Aerial crown-view tile of a tropical tree (Barro Colorado Island, Panama), acquired 20241112:
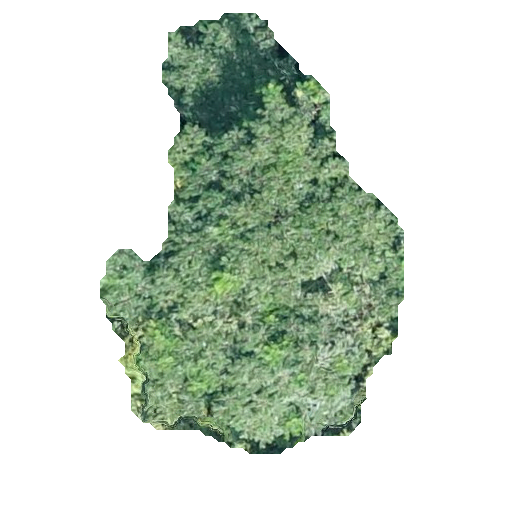
Species: Zanthoxylum ekmanii
GBIF accepted scientific name: Zanthoxylum ekmanii
Crown area: 135.783 m²